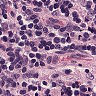
Metastatic tissue present: no